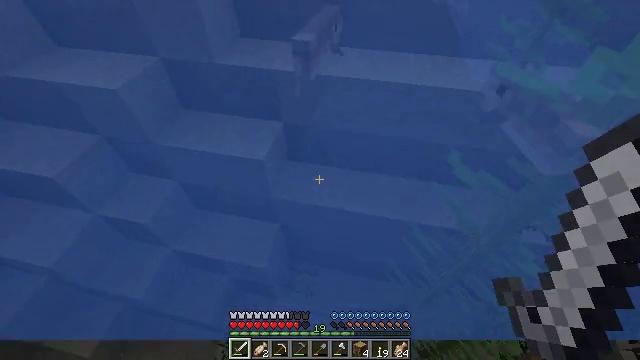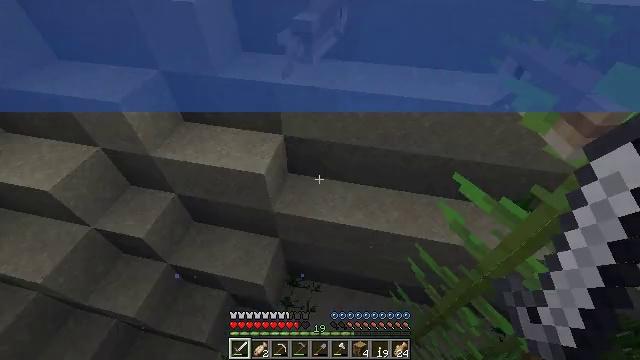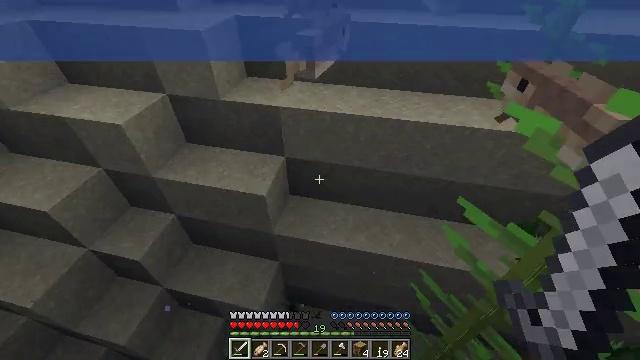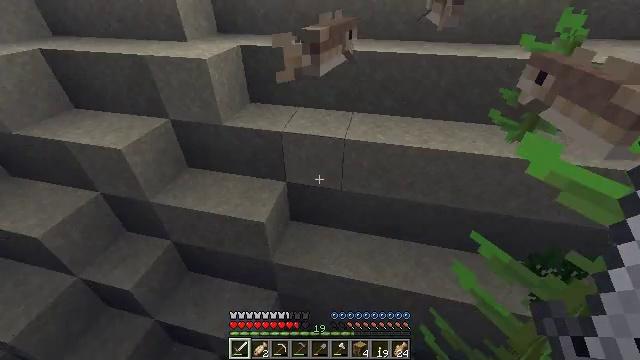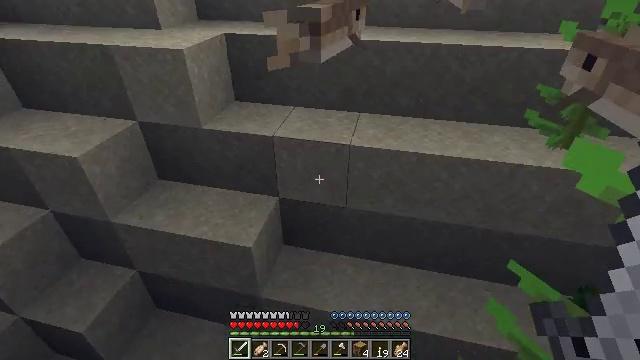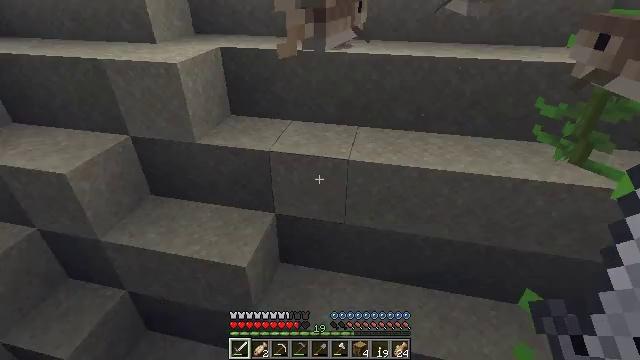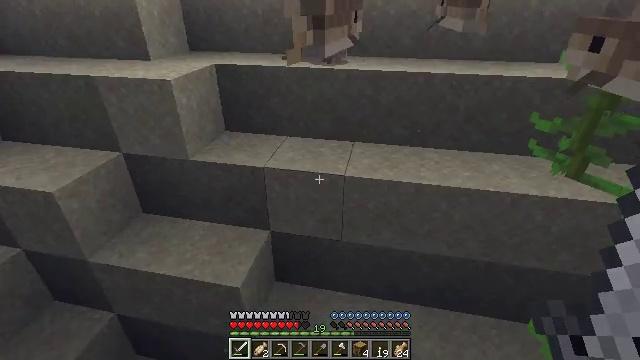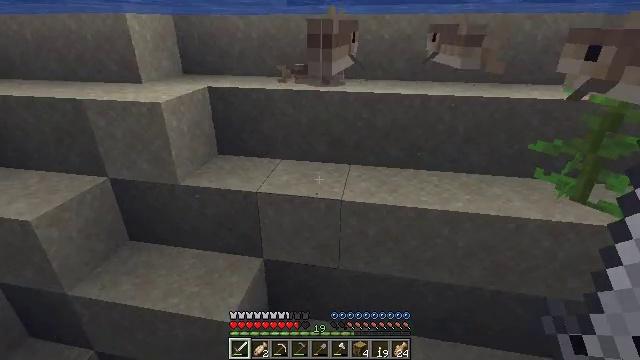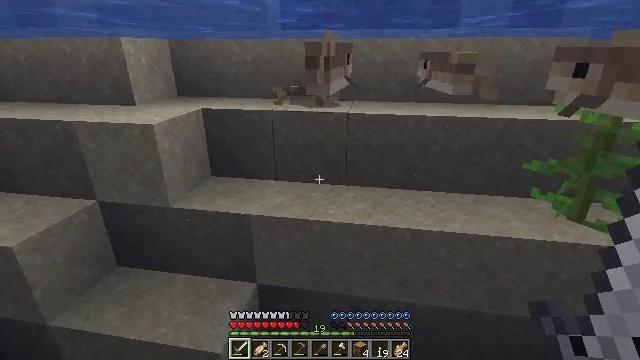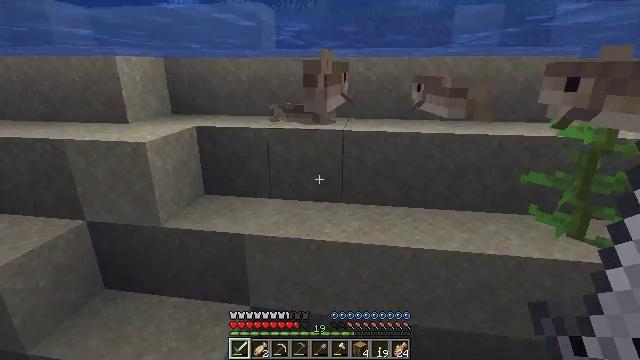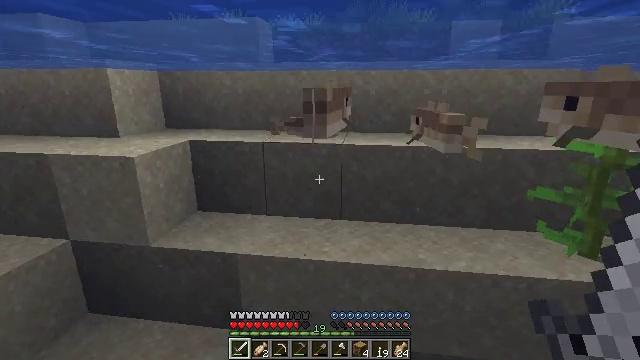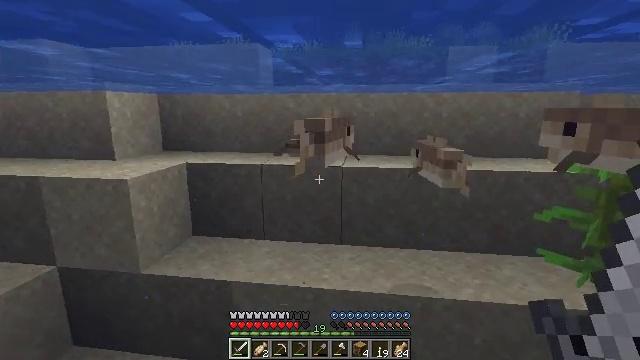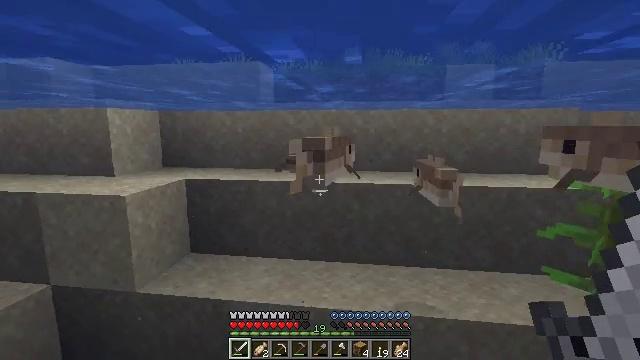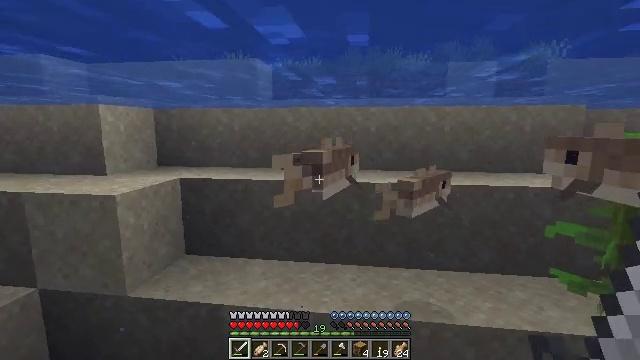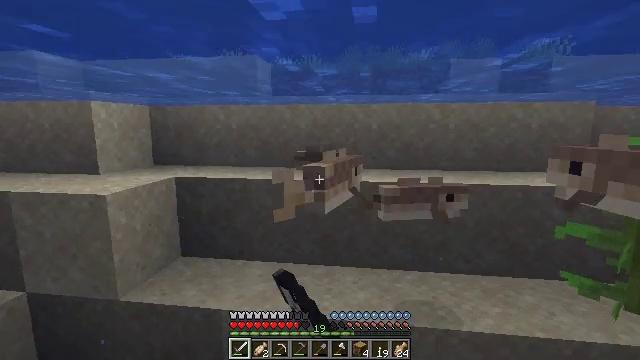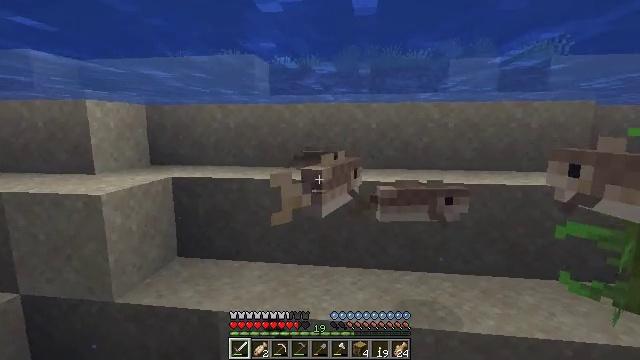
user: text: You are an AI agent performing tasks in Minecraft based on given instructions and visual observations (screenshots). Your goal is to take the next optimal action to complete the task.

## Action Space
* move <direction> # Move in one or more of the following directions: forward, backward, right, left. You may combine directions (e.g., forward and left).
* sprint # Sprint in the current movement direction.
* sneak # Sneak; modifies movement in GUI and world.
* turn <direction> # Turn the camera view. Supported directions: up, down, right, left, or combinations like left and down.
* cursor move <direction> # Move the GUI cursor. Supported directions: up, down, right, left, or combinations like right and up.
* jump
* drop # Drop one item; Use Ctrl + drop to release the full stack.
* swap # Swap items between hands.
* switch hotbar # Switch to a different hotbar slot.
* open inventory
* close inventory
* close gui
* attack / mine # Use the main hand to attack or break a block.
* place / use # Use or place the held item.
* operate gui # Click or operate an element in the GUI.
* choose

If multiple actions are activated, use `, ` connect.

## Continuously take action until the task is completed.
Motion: motion action
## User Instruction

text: Catch and defeat a cod.
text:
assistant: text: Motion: move forward, turn up
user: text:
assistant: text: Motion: move forward, turn up
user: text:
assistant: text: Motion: move forward, turn up
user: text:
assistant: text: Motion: move forward, turn up
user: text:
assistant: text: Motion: move forward, turn up
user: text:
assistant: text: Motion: move forward, turn up
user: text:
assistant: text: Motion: move forward, turn up
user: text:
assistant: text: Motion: move forward, turn right and up
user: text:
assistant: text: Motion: move forward, turn up
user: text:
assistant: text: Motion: move forward, turn up
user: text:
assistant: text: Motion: move forward, turn up
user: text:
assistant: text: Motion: move forward, turn up
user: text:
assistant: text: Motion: move forward, attack / mine
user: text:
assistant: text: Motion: move forward, attack / mine
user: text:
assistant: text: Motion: move forward, attack / mine
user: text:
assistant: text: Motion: move forward, attack / mine
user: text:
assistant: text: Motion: move forward, turn right
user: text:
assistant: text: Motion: move forward, turn right and down
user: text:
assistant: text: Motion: move forward, turn right and down
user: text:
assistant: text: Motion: move forward, turn right and down
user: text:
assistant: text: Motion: move forward, turn right and down
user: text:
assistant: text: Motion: move forward, turn right and down
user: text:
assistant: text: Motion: move forward, turn right and down
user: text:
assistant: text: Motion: move forward
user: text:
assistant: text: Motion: move forward
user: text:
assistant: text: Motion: move forward, attack / mine
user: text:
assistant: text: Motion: move forward, attack / mine
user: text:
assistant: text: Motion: move forward, attack / mine
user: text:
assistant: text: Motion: move forward, turn right and up
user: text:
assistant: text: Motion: move forward, turn right and up